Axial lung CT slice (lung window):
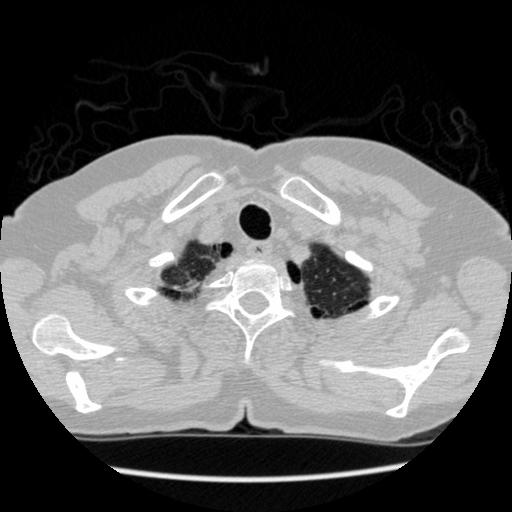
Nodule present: no